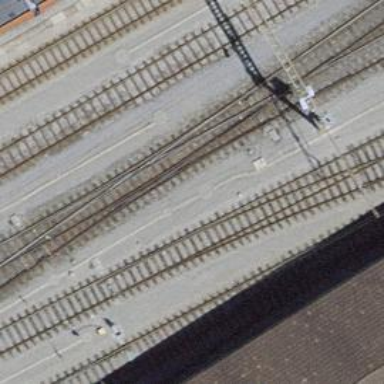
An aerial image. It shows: Railway siding with one electrified track and contact line.